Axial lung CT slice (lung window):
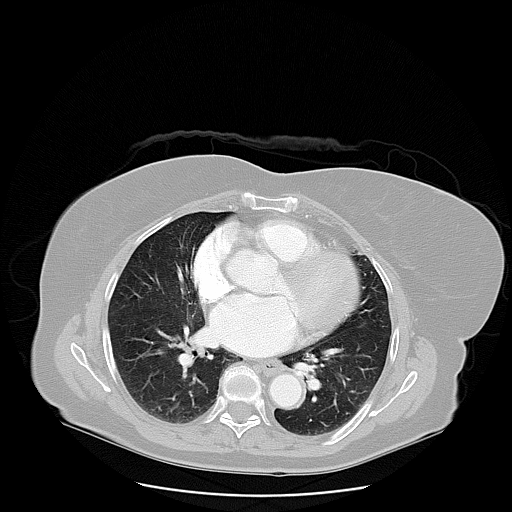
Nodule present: no